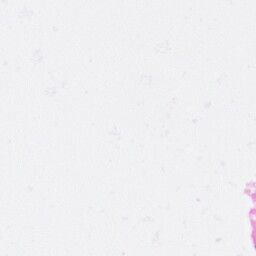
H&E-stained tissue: Heart